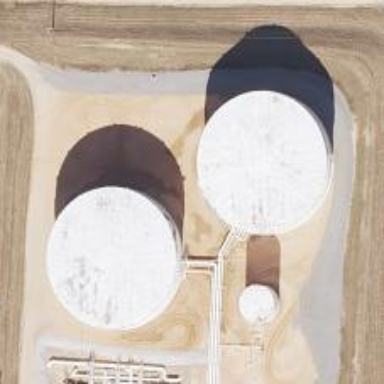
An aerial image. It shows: Storage tank which is man-made and housed in building.